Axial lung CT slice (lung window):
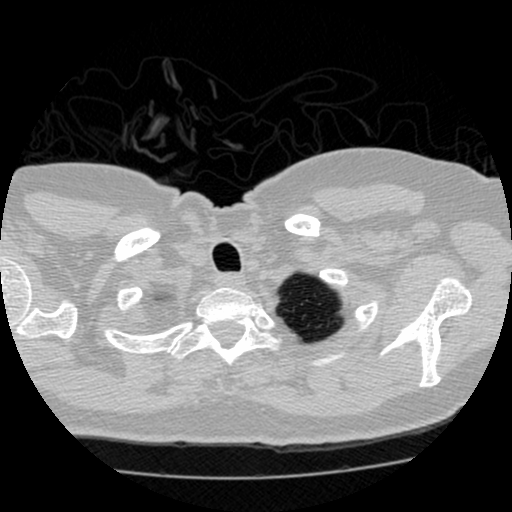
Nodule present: no